Field crop: maize
Growth stage: 2
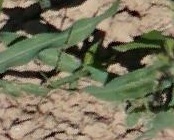
Species: maize